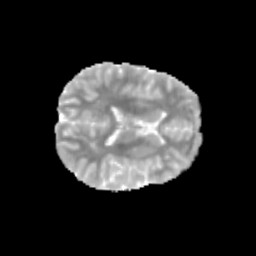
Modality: MD
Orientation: axial
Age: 10
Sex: female
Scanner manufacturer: siemens
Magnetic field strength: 3 T
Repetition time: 3.8 s
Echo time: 0.07 s